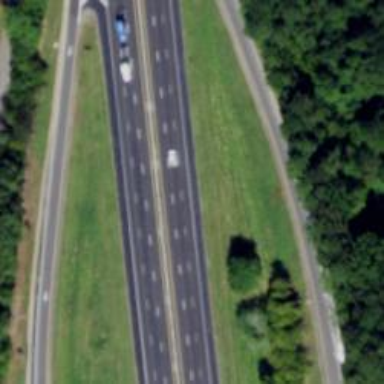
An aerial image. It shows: View of motorway.